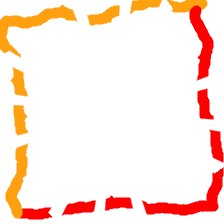
Shape: square